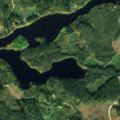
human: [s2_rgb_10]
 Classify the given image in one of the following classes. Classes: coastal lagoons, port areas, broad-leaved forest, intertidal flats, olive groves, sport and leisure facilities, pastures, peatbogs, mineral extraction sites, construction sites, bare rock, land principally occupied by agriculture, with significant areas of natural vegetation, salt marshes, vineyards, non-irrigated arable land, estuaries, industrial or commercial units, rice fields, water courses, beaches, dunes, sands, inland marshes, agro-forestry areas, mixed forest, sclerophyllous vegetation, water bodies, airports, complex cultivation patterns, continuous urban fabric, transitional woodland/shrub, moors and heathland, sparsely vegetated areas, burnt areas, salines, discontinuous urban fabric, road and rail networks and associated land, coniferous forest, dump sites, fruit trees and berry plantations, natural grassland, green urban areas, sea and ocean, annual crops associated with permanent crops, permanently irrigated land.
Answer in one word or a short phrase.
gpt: coniferous forest, mixed forest, water bodies